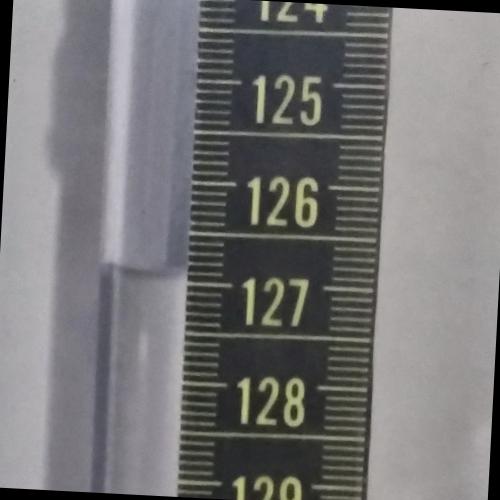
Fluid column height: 126.9 cm